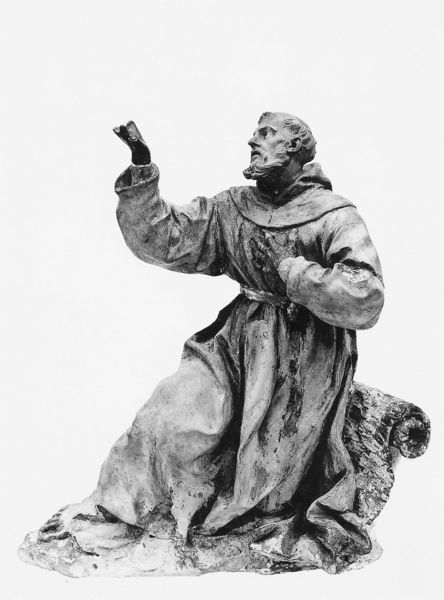
Titel: San Nicola da Tolentino
Künstler: Alessandro Algardi
Standort: Rom, S. Nicola da Tolentino (EU - I - Latium)
Institution: Rom, Museo di Palazzo Venezia
Schlagwörter: hand, mann, brust, blick, gürtel, bart, falten, gesicht, kragen, kutte, skulptur, statue, bewegt, bildhauerei, schnitzerei, erhoben, mönch, heiliger, flehend, kapute, 1660